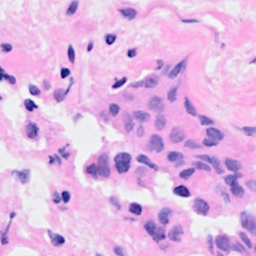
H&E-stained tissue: Breast